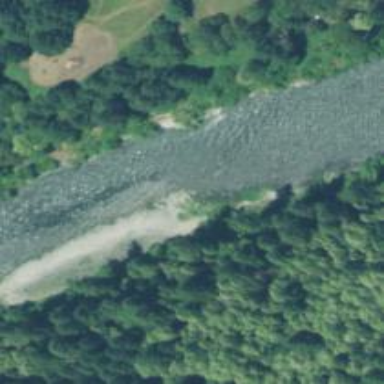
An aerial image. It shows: Scene featuring rapids in waterway.